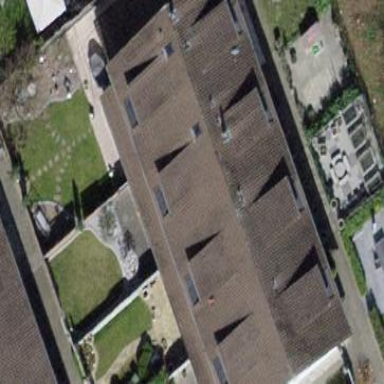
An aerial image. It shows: Terrace building.